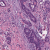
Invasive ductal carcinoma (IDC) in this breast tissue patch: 1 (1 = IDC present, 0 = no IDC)